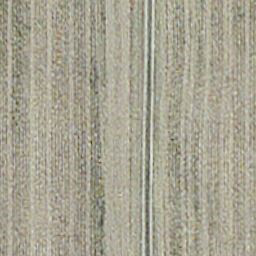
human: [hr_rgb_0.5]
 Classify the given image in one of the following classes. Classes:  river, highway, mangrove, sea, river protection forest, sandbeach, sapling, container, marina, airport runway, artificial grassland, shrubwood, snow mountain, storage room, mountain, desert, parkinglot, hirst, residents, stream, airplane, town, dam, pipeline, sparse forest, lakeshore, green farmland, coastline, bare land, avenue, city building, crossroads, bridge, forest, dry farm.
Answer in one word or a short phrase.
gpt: dry farm